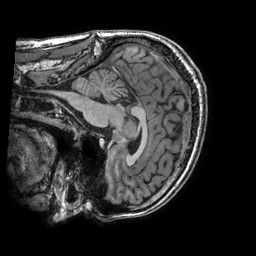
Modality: T1w
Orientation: sagittal
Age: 32
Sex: male
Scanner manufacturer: ge
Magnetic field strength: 3 T
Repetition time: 0.008776 s
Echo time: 0.003788 s